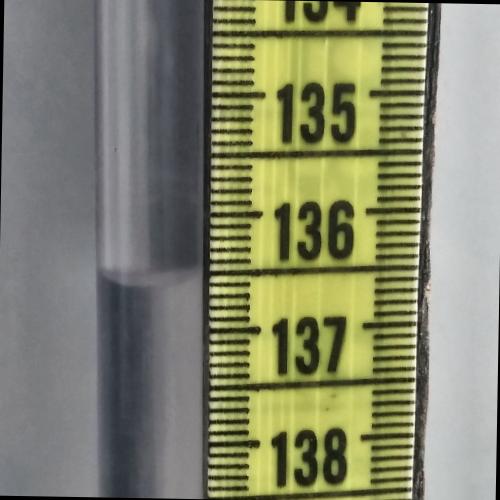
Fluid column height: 136.5 cm